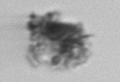
Label: detritus